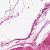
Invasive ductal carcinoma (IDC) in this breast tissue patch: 0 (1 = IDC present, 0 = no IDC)